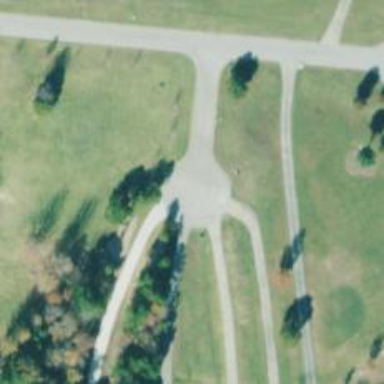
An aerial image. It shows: Turning circle on the road.